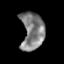
Tissue: prostate
Cell type: T cells
Senescence score: 0.2793
Nuclear area (px): 849
Mean DAPI intensity: 127.85